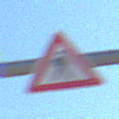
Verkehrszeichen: FussgaengerLinks
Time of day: Midday
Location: Outdoor (Nature)
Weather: Clear
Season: NotSpecified
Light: Natural